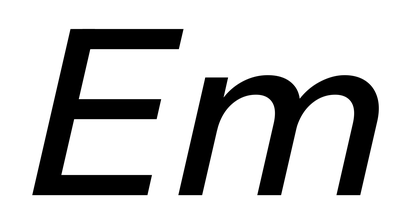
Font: InstrumentSans-Italic_Medium_Italic